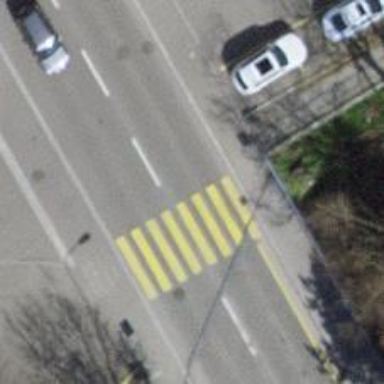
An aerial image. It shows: Uncontrolled zebra crossing on the road.